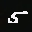
Label: 5